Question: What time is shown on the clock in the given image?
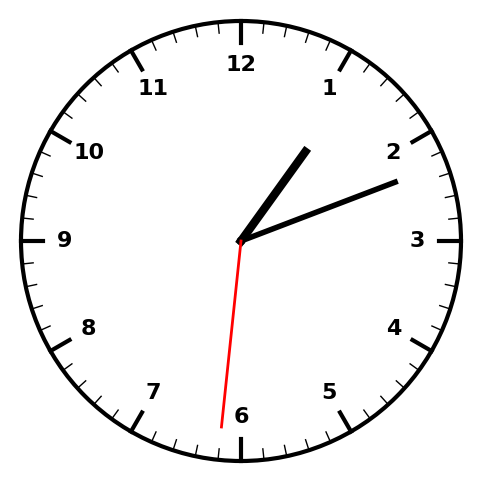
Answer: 01:11:31